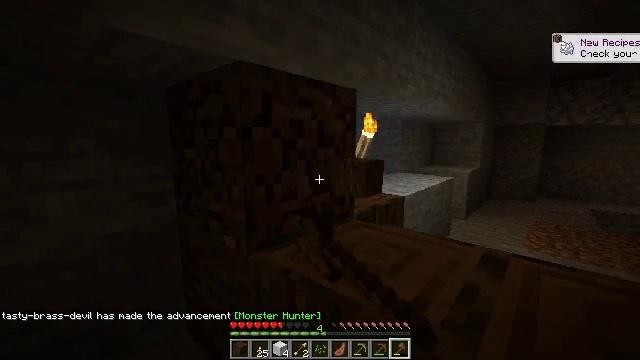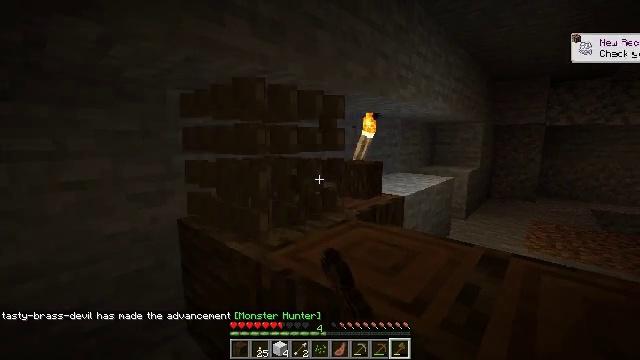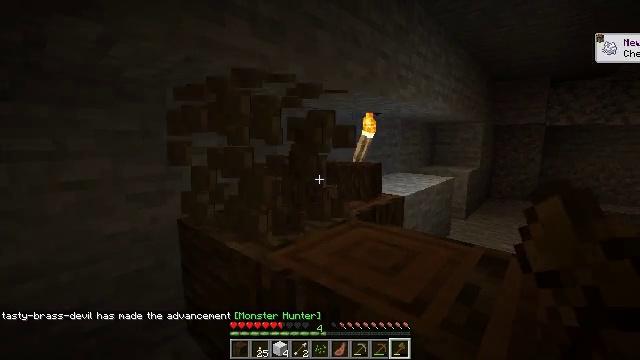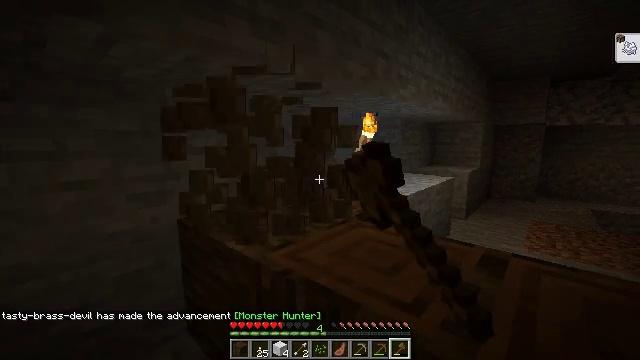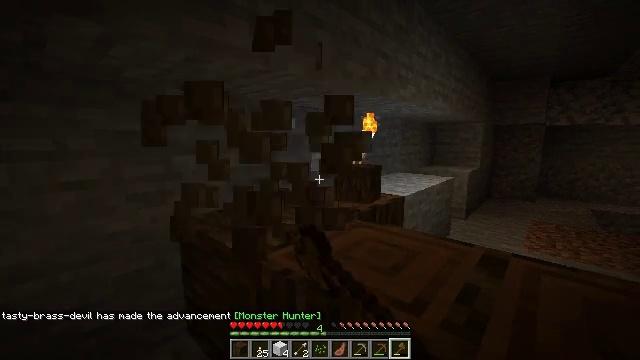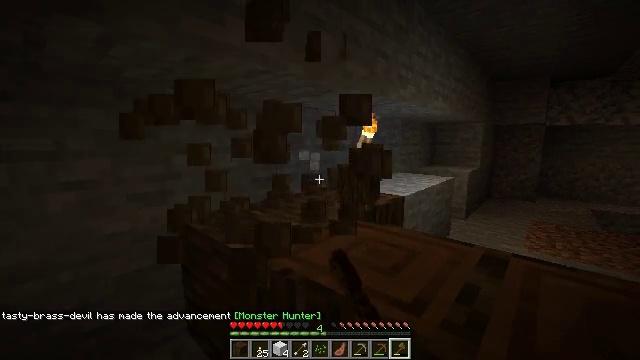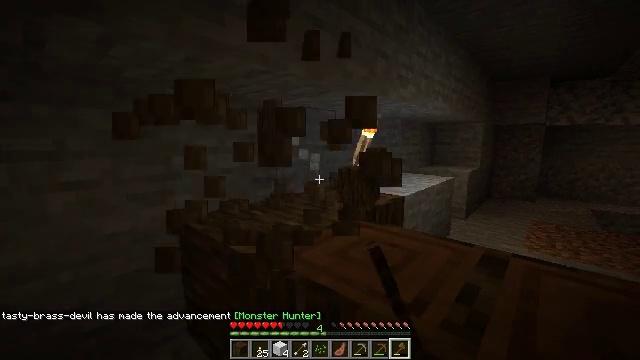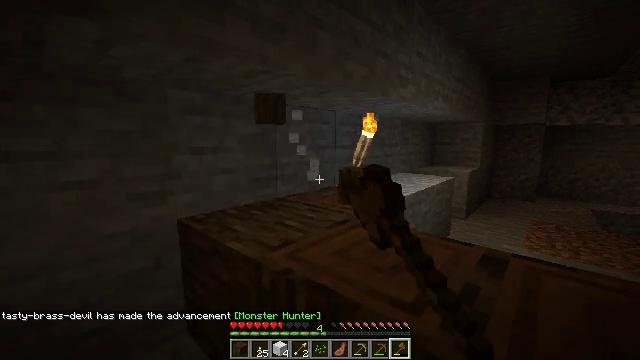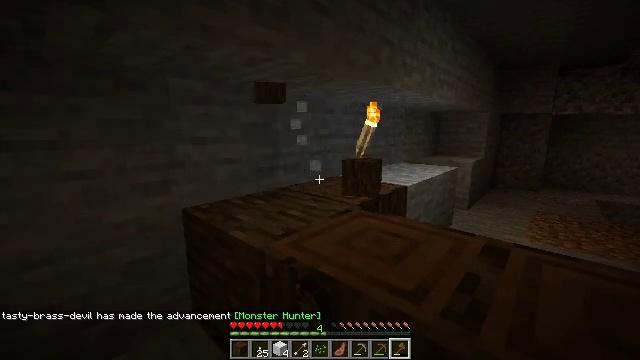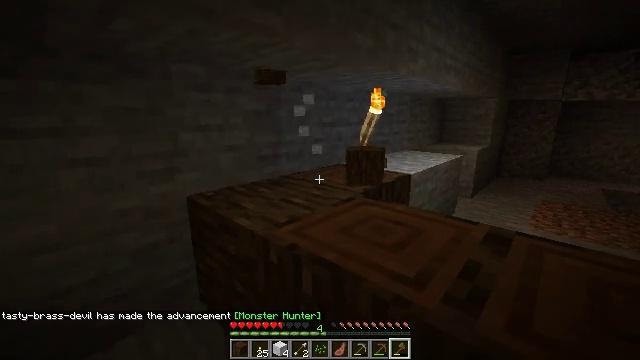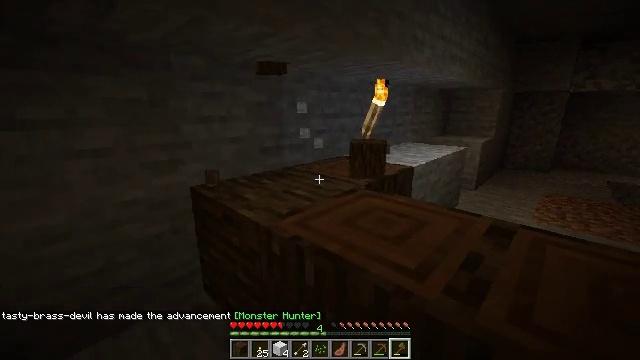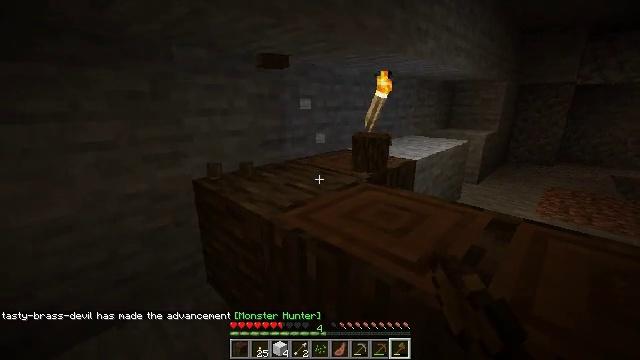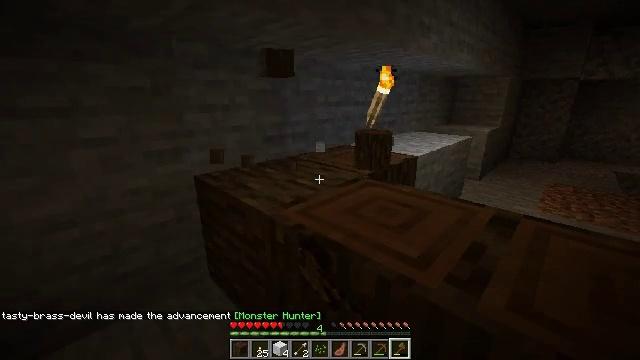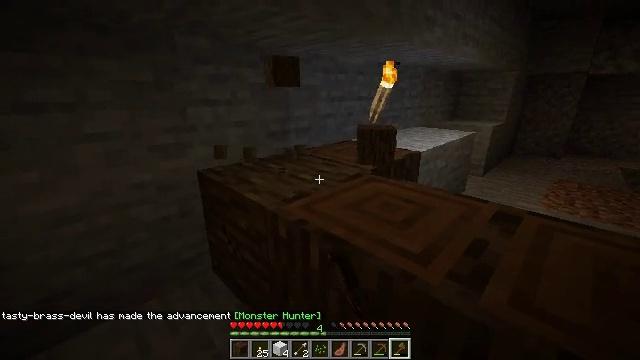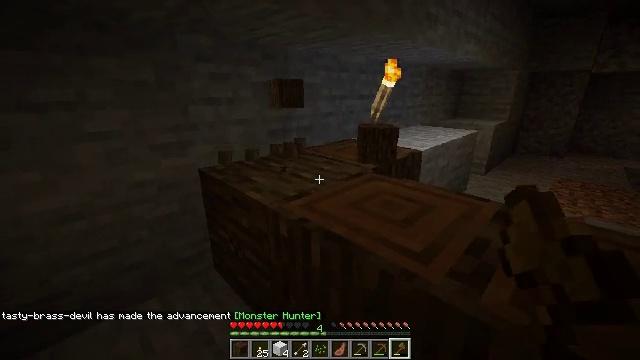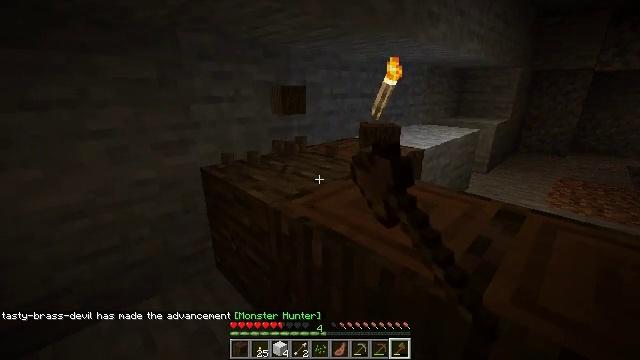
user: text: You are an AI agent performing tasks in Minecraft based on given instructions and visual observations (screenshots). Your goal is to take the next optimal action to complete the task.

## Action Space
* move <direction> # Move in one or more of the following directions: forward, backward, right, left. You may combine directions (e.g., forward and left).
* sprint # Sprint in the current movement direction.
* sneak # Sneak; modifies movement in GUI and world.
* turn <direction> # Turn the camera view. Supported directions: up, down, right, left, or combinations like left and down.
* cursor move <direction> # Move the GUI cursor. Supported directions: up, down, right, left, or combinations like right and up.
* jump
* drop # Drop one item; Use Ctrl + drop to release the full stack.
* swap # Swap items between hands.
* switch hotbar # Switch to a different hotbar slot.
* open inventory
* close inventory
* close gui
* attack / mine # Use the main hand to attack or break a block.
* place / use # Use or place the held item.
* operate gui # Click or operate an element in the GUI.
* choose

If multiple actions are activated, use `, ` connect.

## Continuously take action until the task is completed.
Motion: motion action
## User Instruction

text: Mine the dark oak log from a tree.
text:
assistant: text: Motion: attack / mine
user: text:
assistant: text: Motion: attack / mine
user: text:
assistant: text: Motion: attack / mine
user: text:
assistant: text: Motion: attack / mine
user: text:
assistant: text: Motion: attack / mine
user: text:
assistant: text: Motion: attack / mine
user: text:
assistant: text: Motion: attack / mine
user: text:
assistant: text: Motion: turn down, attack / mine
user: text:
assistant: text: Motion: turn down, attack / mine
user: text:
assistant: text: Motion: turn down, attack / mine
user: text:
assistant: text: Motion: turn down, attack / mine
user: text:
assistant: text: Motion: attack / mine
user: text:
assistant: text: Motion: turn down, attack / mine
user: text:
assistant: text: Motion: attack / mine
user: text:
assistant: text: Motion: attack / mine
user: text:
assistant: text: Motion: attack / mine
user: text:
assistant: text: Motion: attack / mine
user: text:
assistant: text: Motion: attack / mine
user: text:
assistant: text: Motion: attack / mine
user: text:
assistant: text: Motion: attack / mine
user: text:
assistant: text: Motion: attack / mine
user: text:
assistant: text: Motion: attack / mine
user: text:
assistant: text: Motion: attack / mine
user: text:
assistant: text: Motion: attack / mine
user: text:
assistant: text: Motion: attack / mine
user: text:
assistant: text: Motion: attack / mine
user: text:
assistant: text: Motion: attack / mine
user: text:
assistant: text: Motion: attack / mine
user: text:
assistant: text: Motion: attack / mine
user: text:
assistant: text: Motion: attack / mine